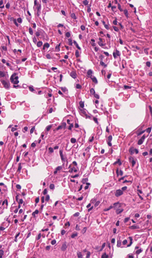
Tumor epithelial tissue: no
Tumor-associated stroma tissue: no
Normal tissue: yes